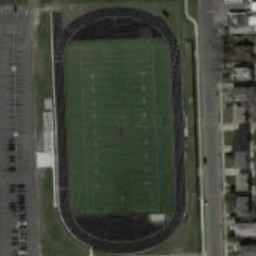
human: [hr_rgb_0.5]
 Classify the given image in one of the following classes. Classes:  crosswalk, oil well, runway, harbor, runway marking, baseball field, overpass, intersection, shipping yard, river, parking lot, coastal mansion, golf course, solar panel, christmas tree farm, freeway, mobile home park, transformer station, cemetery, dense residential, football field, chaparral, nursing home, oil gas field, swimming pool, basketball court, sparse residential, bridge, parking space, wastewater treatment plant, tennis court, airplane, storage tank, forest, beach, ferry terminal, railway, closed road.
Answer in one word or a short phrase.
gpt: football field